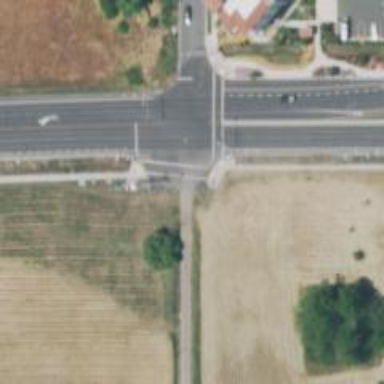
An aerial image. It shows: Marked crossing on the road.